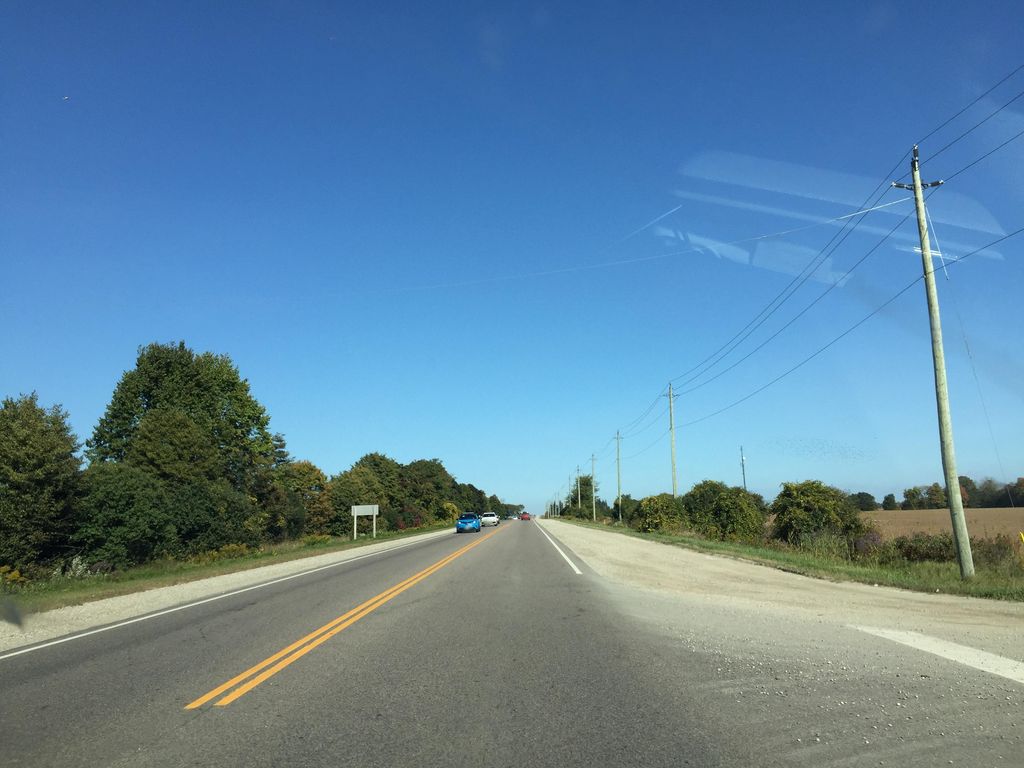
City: kitchener-waterloo